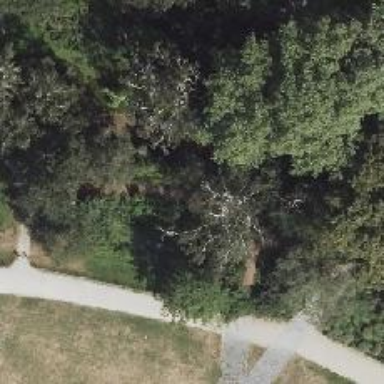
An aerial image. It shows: Path.